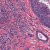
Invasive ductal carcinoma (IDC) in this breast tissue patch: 1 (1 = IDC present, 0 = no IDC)